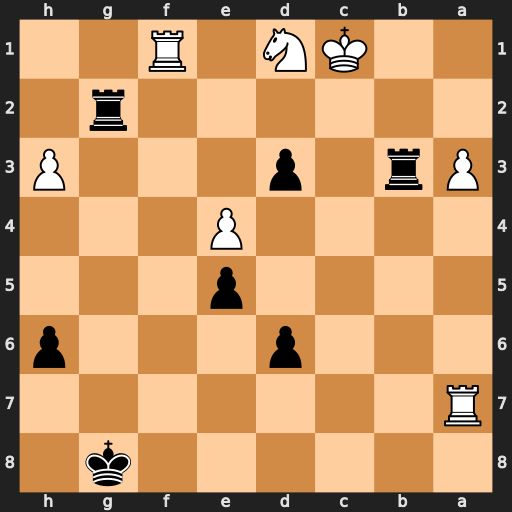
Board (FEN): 6k1/R7/3p3p/4p3/4P3/Pr1p3P/6r1/2KN1R2
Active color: b
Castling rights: -
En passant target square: -
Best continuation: Rc2#